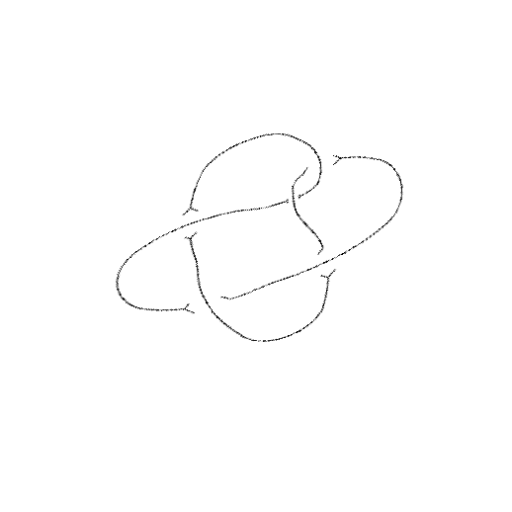
Crossing number: 5